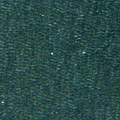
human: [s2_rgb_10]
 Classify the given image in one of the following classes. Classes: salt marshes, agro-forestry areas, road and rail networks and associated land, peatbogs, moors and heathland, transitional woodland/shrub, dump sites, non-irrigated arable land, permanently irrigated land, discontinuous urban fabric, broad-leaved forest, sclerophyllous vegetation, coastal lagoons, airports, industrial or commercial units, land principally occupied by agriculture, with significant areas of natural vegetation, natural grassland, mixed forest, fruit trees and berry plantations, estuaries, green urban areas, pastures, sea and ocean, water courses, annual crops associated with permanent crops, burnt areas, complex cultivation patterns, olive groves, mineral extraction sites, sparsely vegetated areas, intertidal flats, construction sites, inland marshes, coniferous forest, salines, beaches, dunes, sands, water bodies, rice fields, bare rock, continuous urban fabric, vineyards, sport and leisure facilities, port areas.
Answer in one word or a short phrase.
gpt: sea and ocean